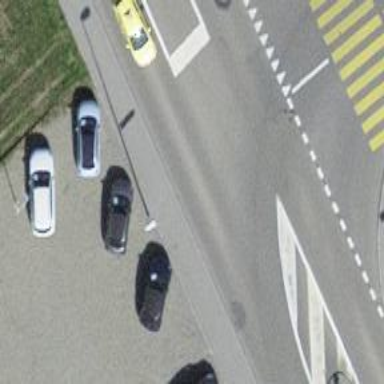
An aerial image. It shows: Secondary road with asphalt surface.